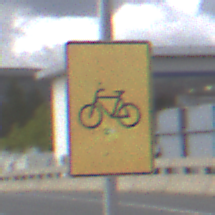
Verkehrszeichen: RadverkehrOhnePfeilsymbol
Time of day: MorningAfternoon
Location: Outdoor (Suburban)
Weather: PartlyCloudy
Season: NotSpecified
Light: Natural